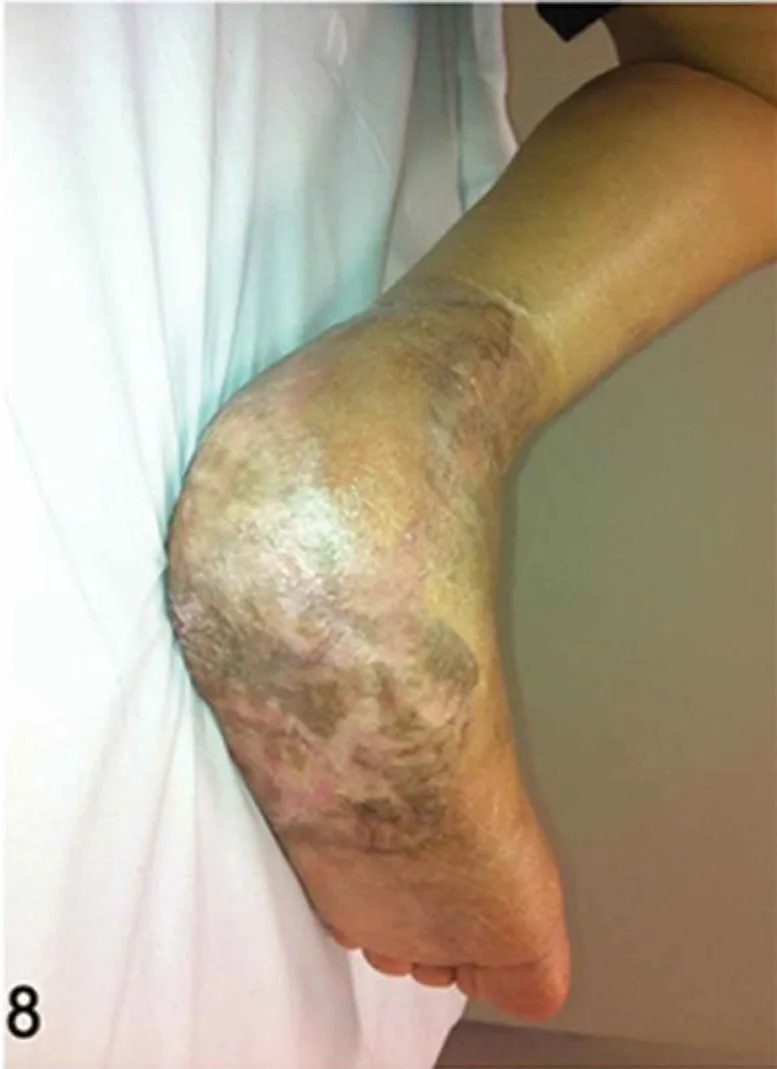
Clinical picture of the patient's foot in a follow-up appointment at 12 weeks. The free flap and skin graft were fully integrated.
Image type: medical_photograph (skin_photograph)